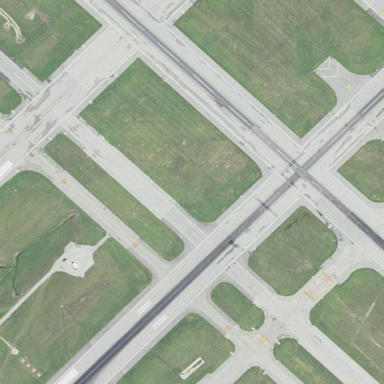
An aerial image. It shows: Runway in airport area.